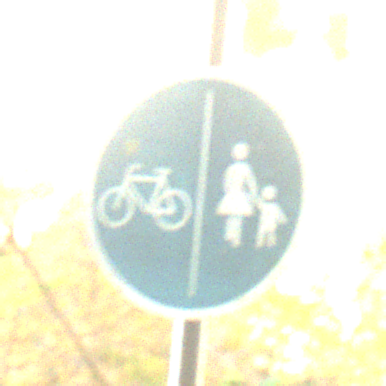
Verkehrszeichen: GetrennterRadUndGehwegRadwegLinks
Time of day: Midday
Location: Outdoor (Urban)
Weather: Clear
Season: NotSpecified
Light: Natural